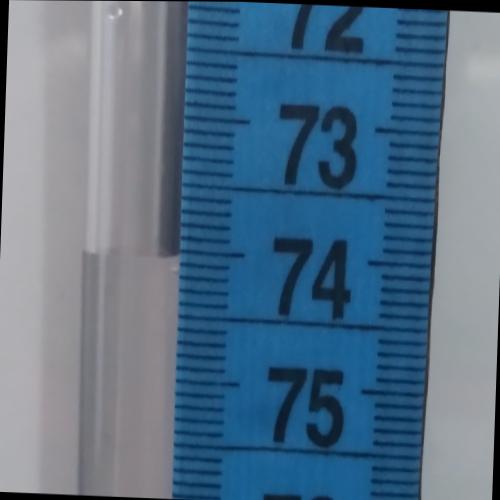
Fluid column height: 74.0 cm